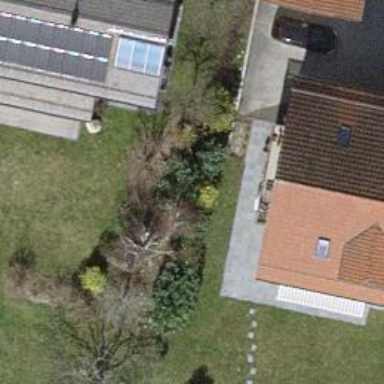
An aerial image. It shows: Garden with deciduous broadleaved trees.